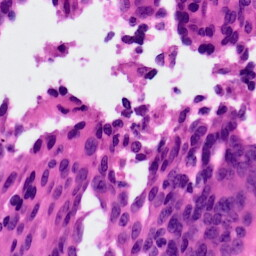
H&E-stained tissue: Ovarian